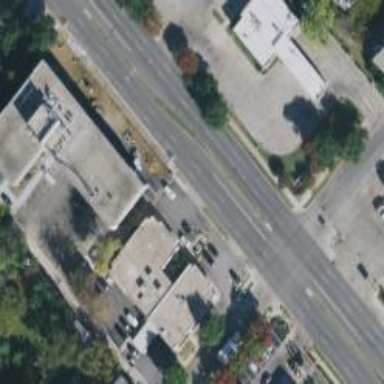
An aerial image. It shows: Secondary road with separate sidewalks.